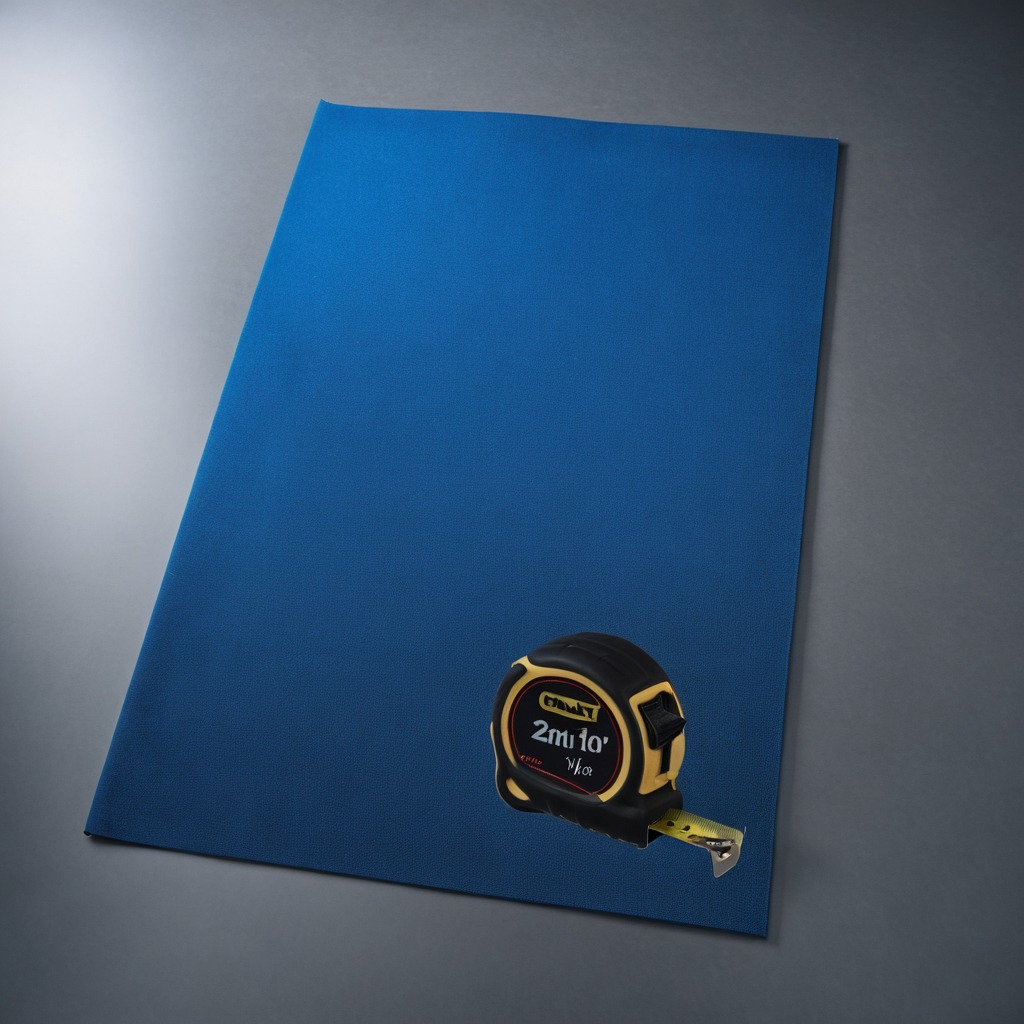
A measuring tape is lying on the clean granite tabletop covered with a blue rubber mat inside a workshop under bright overhead lighting crisp shadows high clarity worn but beneath the mat